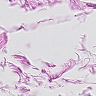
Metastatic tissue present: no